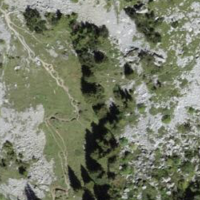
EUNIS habitat code: 31
Species observed at this site:
Androsace villosa
Lophophanes cristatus